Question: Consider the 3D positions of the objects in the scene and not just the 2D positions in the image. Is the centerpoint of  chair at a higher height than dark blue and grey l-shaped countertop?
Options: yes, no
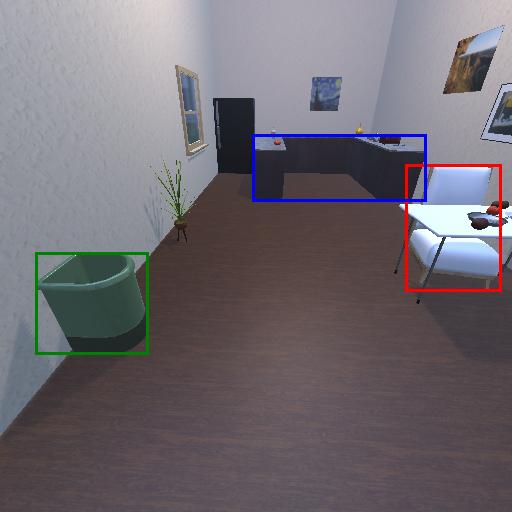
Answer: yes